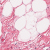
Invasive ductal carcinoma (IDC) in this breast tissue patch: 0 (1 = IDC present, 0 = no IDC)